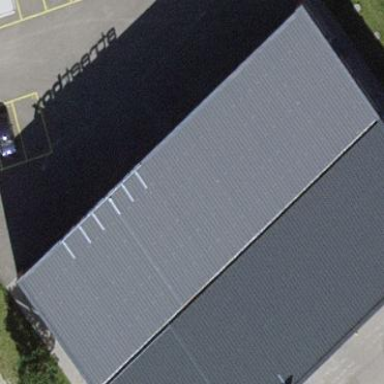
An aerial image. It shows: Industrial building.